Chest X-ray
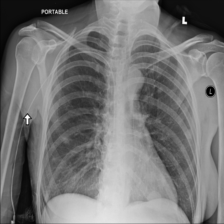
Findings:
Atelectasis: negative
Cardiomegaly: negative
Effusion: negative
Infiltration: negative
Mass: negative
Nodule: negative
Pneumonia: negative
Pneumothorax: negative
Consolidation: negative
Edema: negative
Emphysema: negative
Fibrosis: negative
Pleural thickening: negative
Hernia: negative